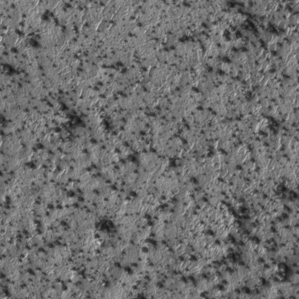
Label: frost